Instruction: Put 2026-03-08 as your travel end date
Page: home
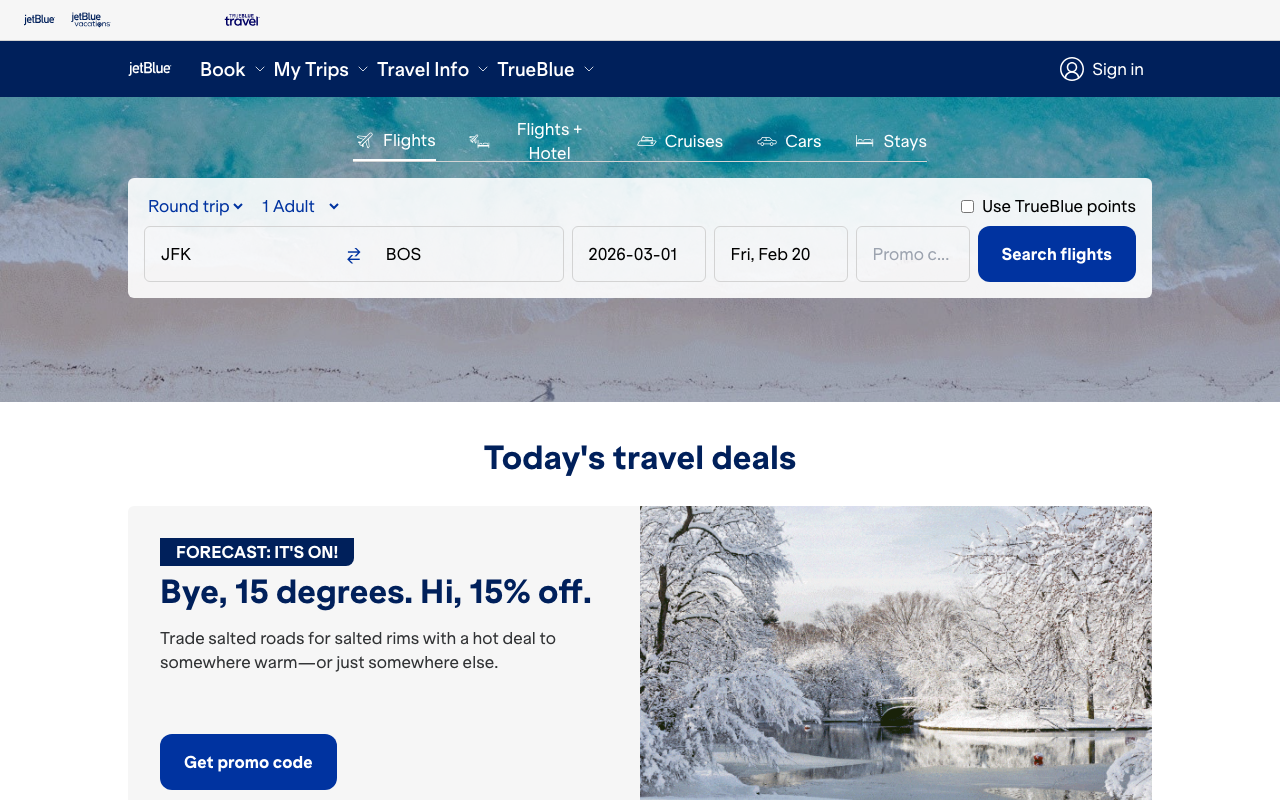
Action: type